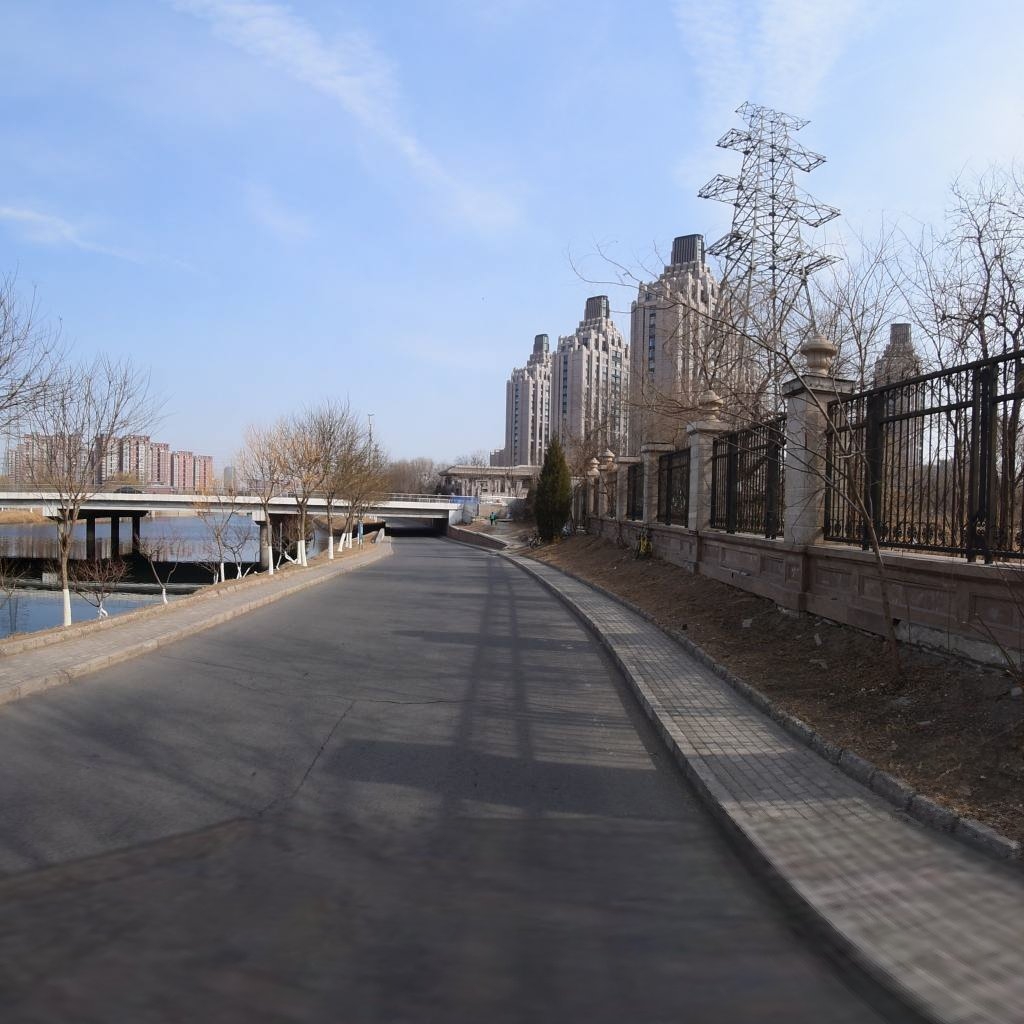
Region: Chaoyang
Road damage annotations: longitudinal crack, transverse crack, transverse crack